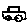
Label: car